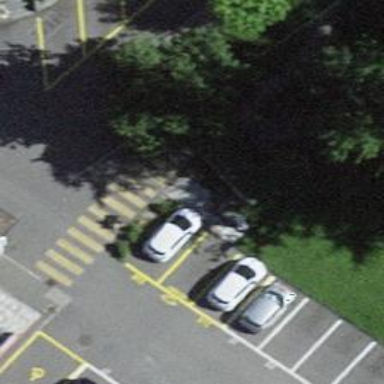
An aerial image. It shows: Charging station.